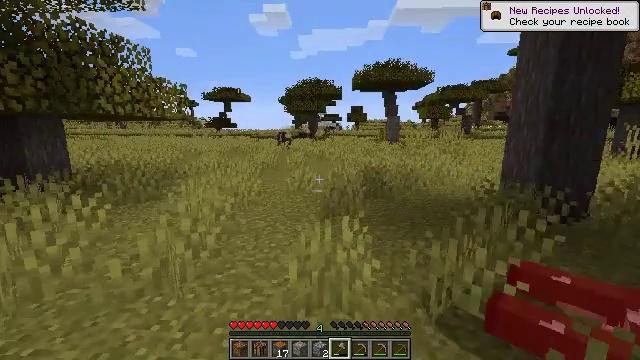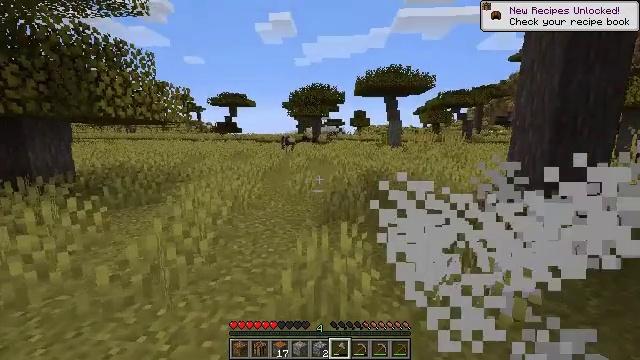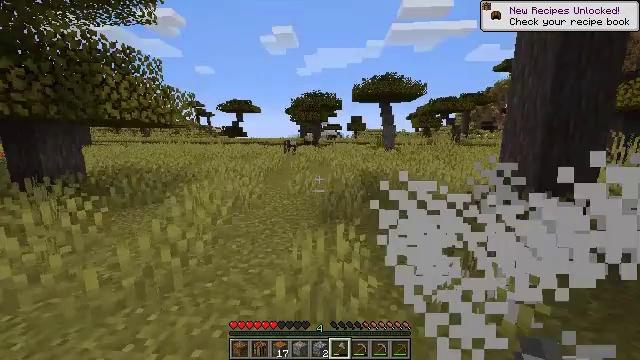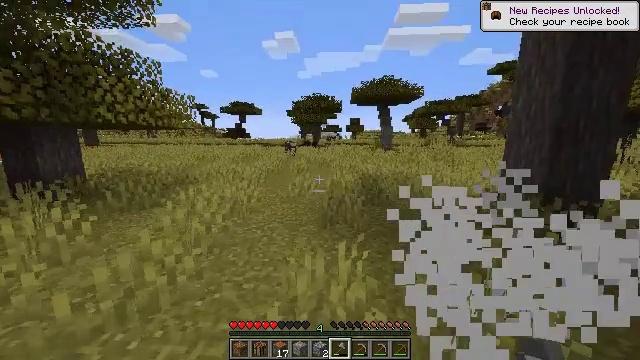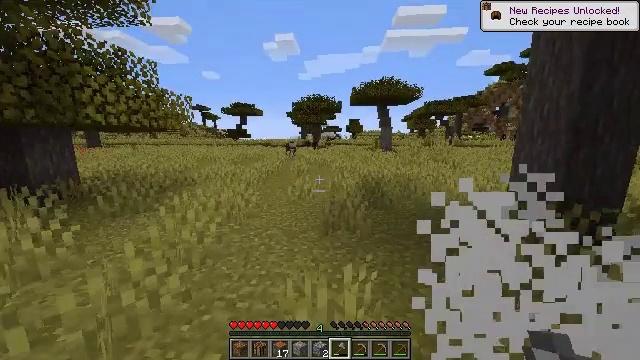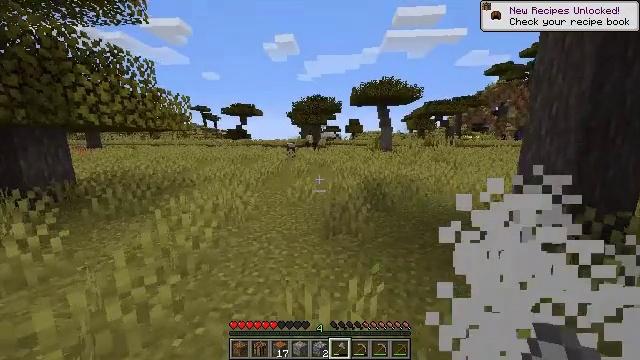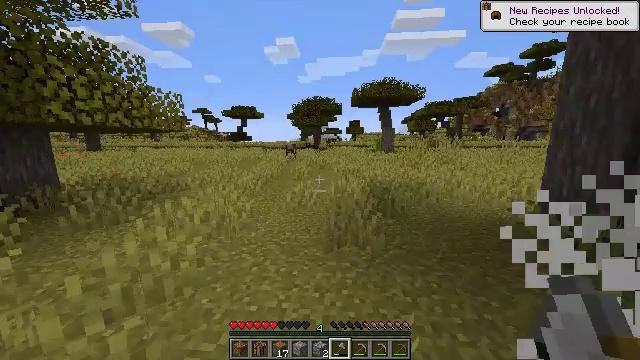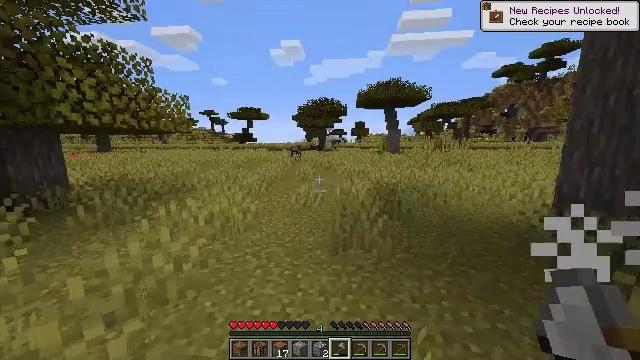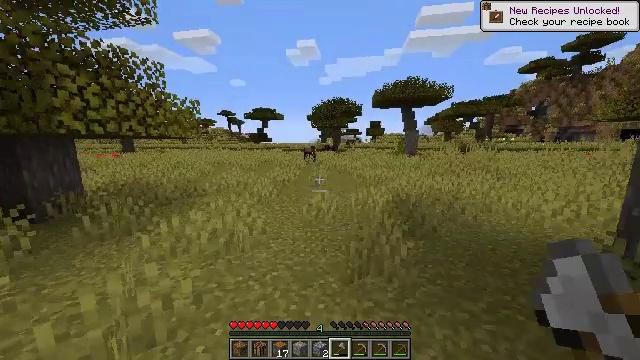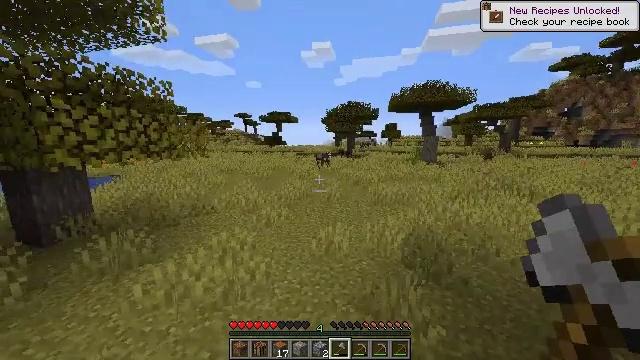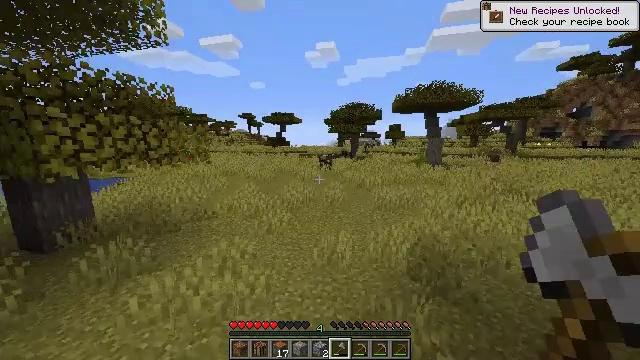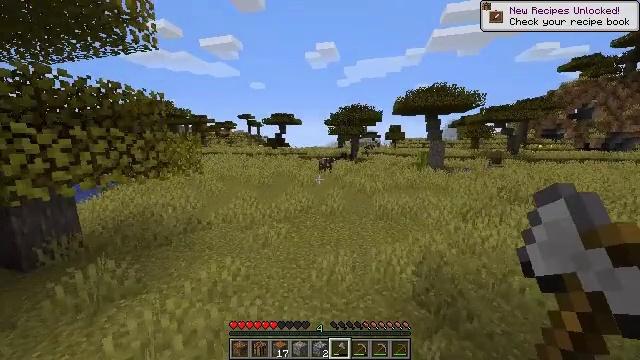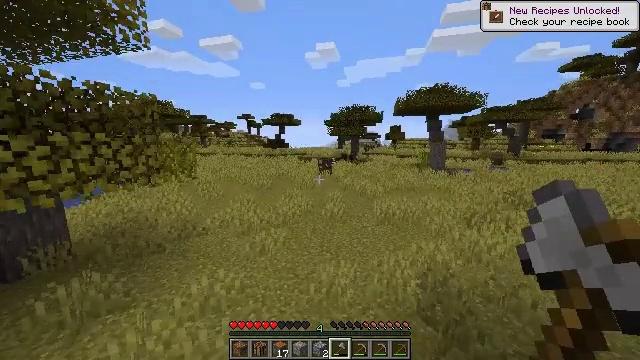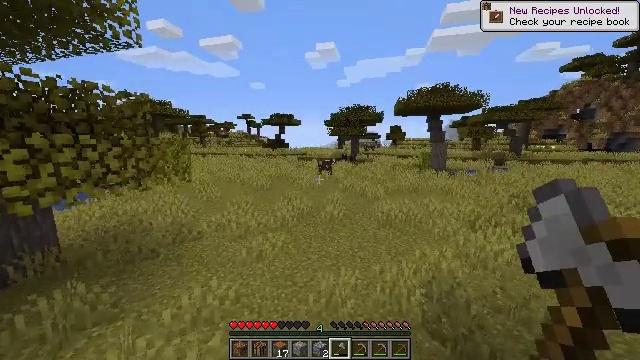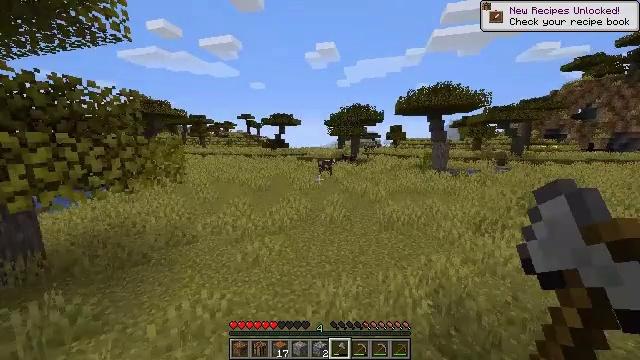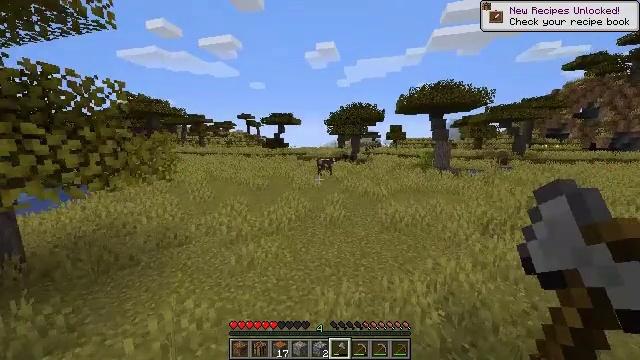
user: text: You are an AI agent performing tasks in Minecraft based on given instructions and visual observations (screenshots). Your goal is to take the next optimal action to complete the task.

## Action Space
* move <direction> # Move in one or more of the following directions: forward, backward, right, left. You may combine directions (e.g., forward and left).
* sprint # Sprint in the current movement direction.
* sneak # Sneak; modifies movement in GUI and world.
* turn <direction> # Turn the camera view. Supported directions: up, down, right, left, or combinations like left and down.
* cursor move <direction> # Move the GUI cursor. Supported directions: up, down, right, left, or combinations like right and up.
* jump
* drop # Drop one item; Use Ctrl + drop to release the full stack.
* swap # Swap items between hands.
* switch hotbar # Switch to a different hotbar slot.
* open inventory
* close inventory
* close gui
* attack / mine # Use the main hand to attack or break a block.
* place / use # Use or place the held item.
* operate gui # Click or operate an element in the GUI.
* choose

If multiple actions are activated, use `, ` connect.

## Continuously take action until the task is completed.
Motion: motion action
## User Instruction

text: Kill mobs.
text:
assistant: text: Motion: move forward, sprint
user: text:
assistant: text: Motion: move forward, sprint
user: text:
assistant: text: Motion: move forward, sprint
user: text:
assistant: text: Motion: move forward, sprint
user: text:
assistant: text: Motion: move forward, sprint
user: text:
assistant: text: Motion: move forward, sprint
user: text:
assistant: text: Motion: move forward, sprint, turn left
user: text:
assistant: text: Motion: move forward, sprint, turn left, jump
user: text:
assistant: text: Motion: move forward, sprint, turn left, jump
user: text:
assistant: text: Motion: move forward, sprint, jump
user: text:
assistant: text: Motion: move forward, sprint, jump
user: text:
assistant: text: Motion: move forward, sprint, jump
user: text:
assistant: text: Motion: move forward, sprint, jump
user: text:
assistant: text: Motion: move forward, sprint, jump
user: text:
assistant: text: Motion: move forward, sprint, jump
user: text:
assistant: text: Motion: move forward, sprint, jump
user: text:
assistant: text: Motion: move forward, sprint, jump
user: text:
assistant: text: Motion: move forward, sprint, jump
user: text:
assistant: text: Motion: move forward, sprint, jump
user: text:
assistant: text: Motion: move forward, sprint, jump
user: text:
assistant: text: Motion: move forward, sprint, jump
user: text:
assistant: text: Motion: move forward, sprint, jump
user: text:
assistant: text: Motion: move forward, sprint, jump
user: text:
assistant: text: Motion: move forward, sprint, jump
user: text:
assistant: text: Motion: move forward, sprint, jump
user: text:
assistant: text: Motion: move forward, sprint, jump
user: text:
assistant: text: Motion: move forward, sprint, jump
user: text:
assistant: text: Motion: move forward, sprint, jump
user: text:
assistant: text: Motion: move forward, sprint, jump
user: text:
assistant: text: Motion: move forward, sprint, jump